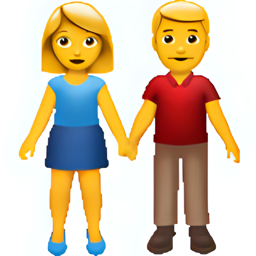
Name: man and woman holding hands
Emoji: 👫
Group: People & Body
Sub-group: family